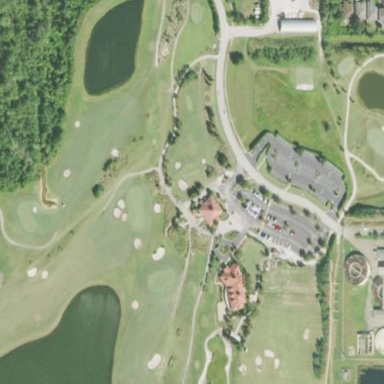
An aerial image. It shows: Grassy area designated as golf fairway.